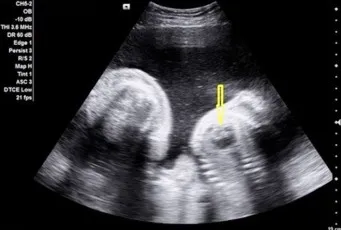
(A) Gray-scale ultrasound study shows two intrauterine fetuses in a single amniotic cavity, the right twin appears structurally normal-developed with no gross congenital (pump fetus), (arrow). The left twin appears structurally abnormal with no visible cardiac tissue or activity (acardiac fetus).
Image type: radiology (ultrasound)